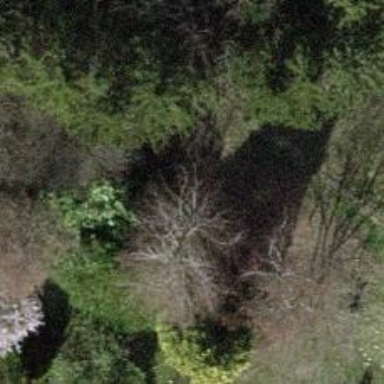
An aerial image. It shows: Deciduous broadleaved tree.